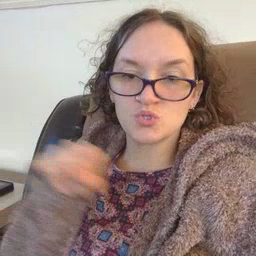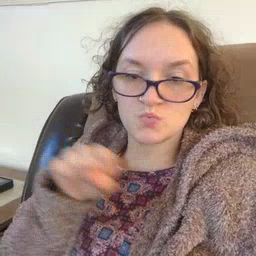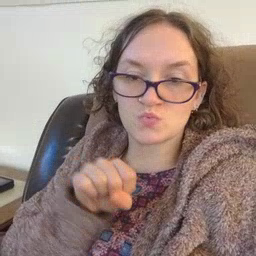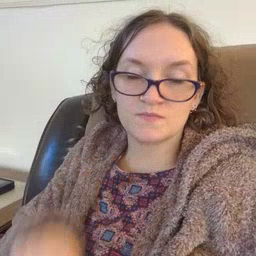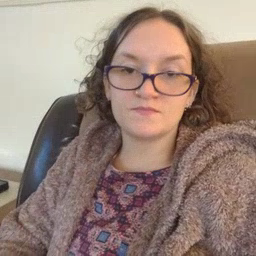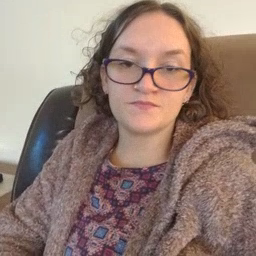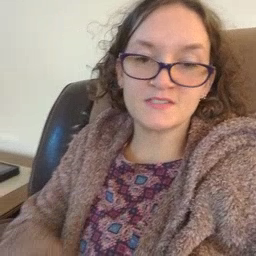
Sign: shoe